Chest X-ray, PA view. Patient: 20 years old, sex M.
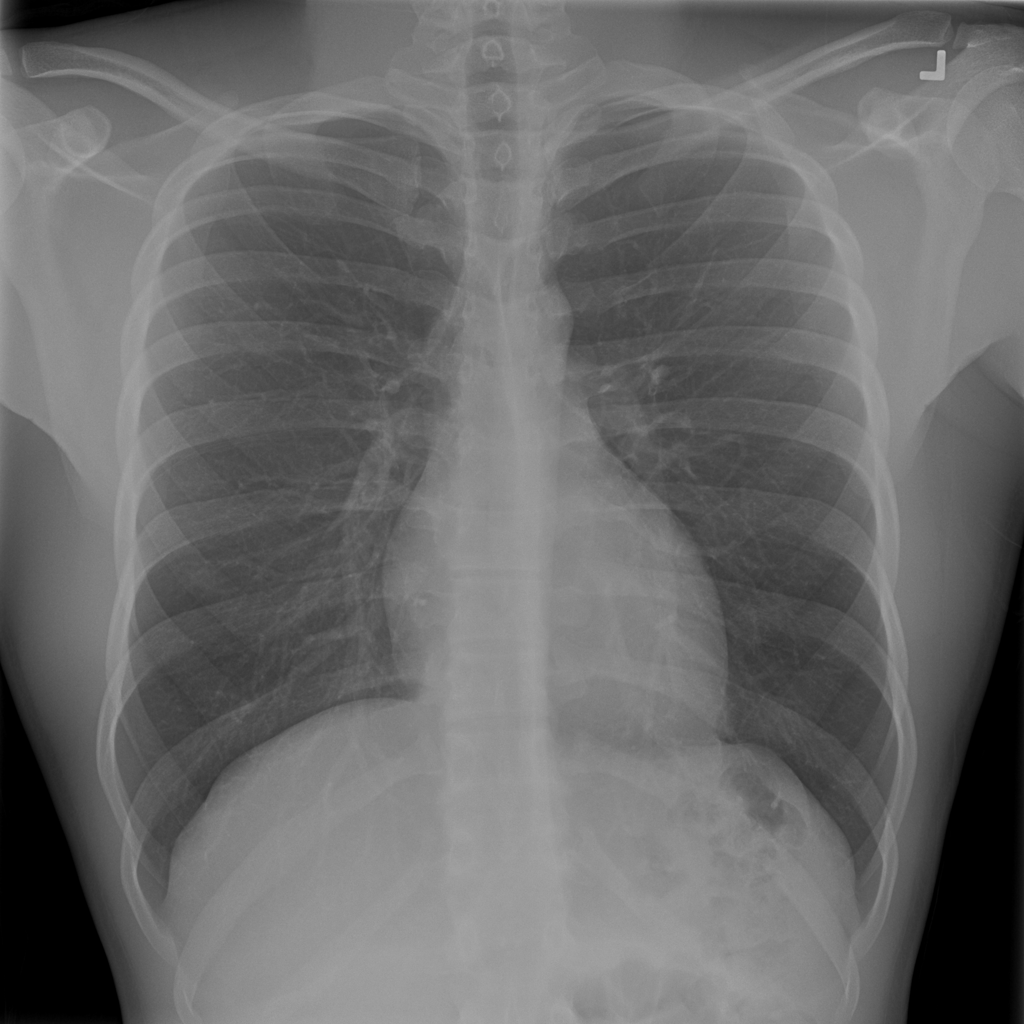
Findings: No Finding